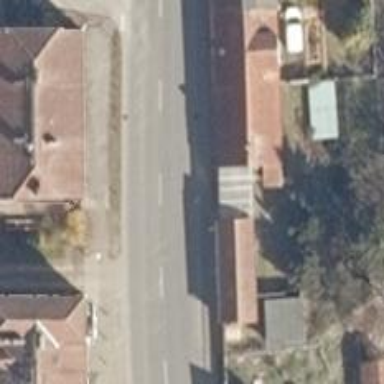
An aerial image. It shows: Secondary road with asphalt surface.